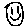
Label: smiley face